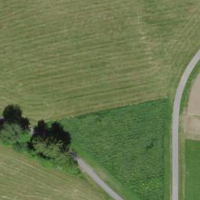
EUNIS habitat code: 52
Species observed at this site:
Fagopyrum esculentum